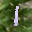
Label: 1